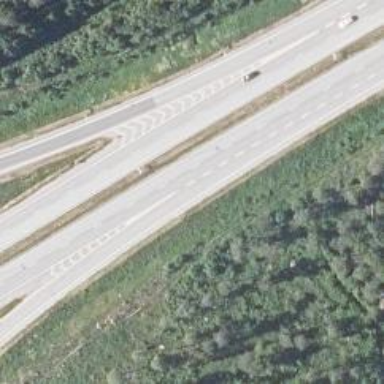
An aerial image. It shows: Asphalt road designated as trunk highway.